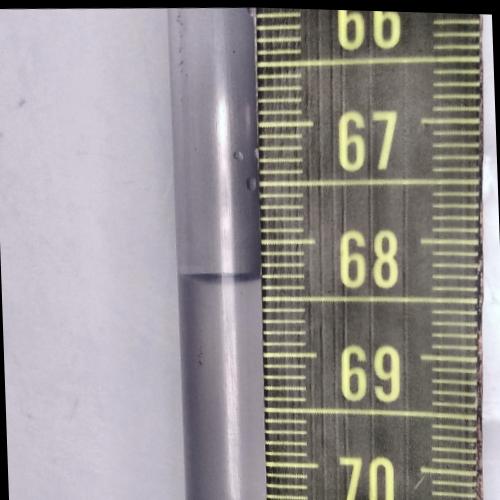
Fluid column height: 68.3 cm